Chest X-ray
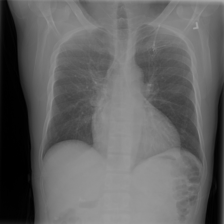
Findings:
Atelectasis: negative
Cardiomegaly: negative
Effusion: negative
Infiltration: negative
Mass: negative
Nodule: negative
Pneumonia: negative
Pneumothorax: negative
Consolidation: negative
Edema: negative
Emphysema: negative
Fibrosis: negative
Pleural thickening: negative
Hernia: negative